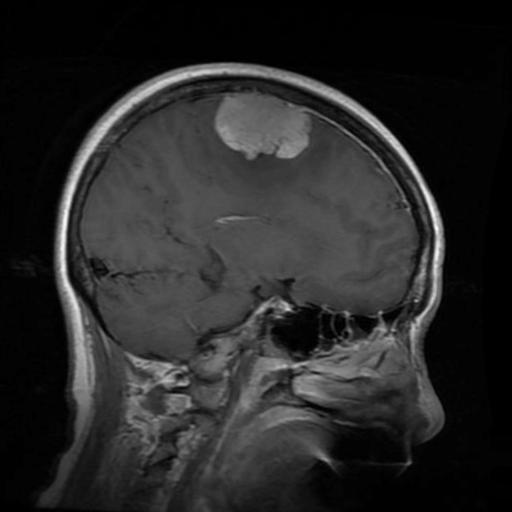
Label: meningioma